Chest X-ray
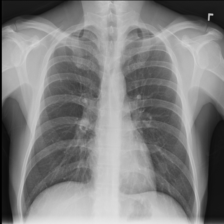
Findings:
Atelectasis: negative
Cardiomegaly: negative
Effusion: negative
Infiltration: negative
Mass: negative
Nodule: negative
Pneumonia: negative
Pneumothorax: negative
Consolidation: negative
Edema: negative
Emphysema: negative
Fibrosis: negative
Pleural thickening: negative
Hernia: negative